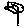
Label: flower